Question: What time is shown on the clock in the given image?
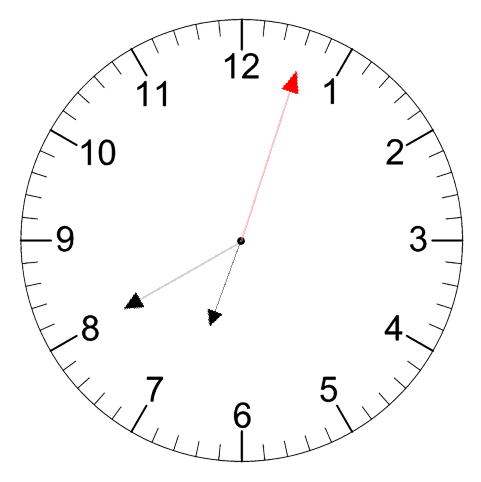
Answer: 06:40:03